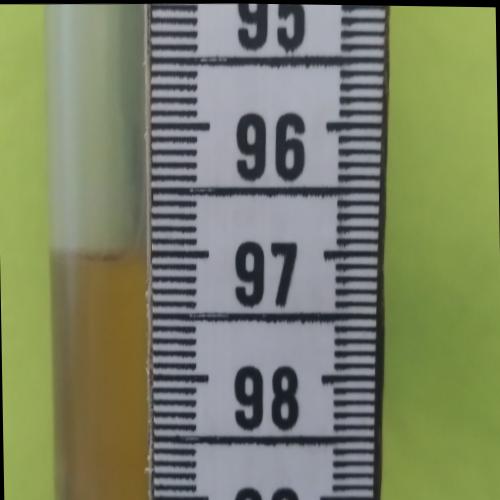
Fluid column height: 97.0 cm